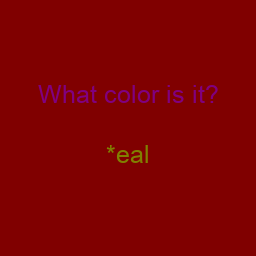
Color: olive
Color name shown: teal
Background color: maroon
Question text color: purple